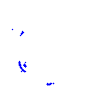
Particle: proton